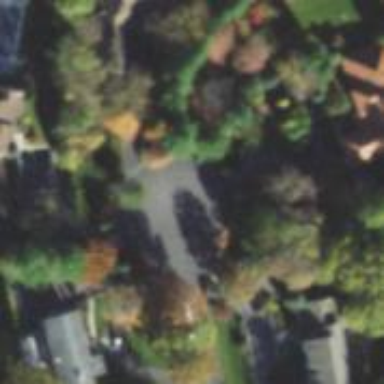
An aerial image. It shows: Turning circle on the road.